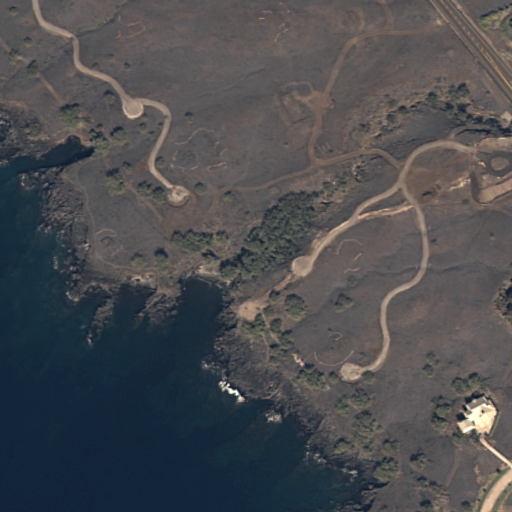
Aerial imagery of valley in Hawaii named Keanahalululu Gulch containing only unknown